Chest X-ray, PA view. Patient: 70 years old, sex F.
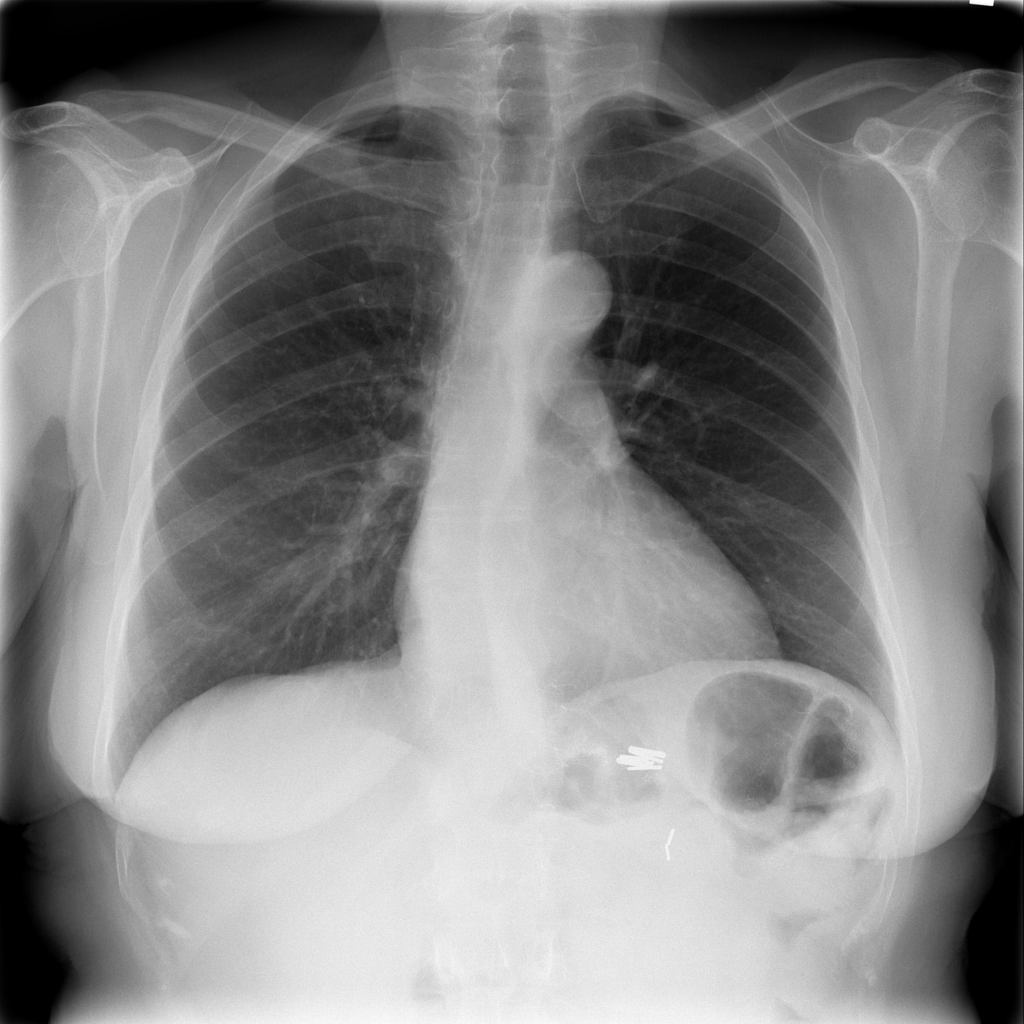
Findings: No Finding